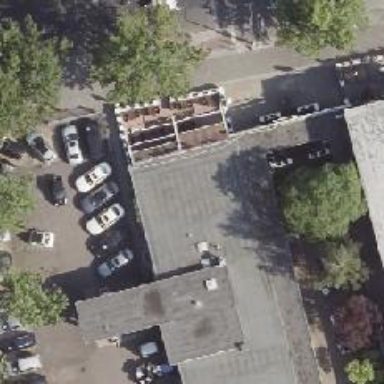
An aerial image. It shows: Restaurant.